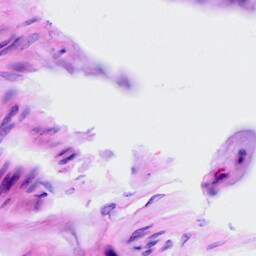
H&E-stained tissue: Ovarian